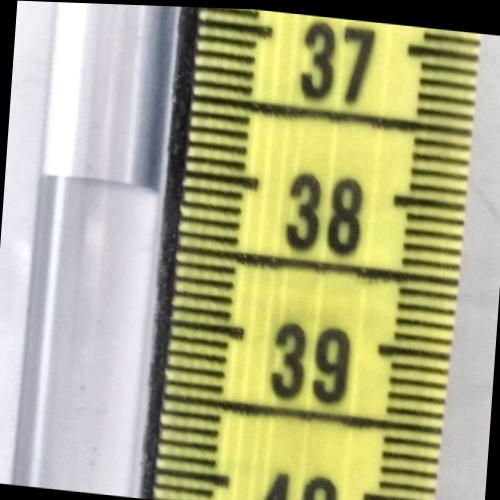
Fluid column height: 38.1 cm